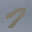
Label: 7